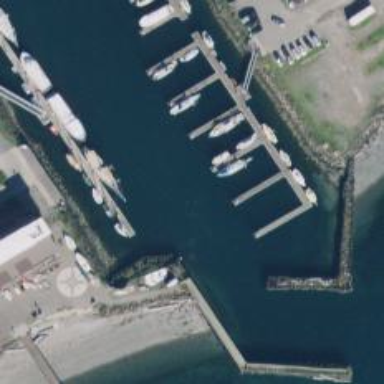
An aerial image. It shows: Pier with mooring facilities.